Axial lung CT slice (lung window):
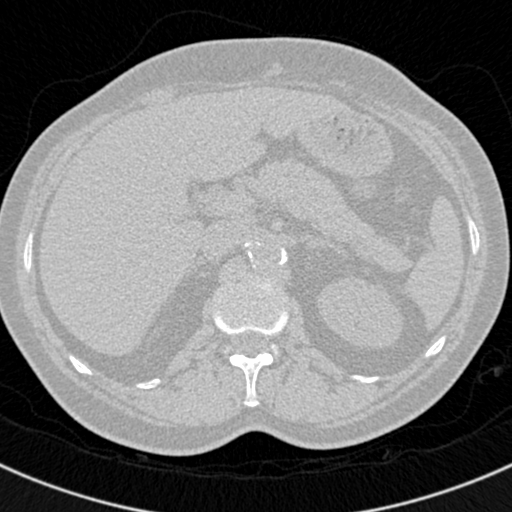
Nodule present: no